Question: How do I blend these two sets of pixelData?
The maskArray specifies the pixels to use from the OverlayData. These need to be merged with the backgroundData, and inserted back into the main canvas as newBackgroundData, and as offsetX changes update as needed.
I think I have found a solution: simply create another hidden canvas, and then using drawImage back into the main canvas, preserving any transparency.

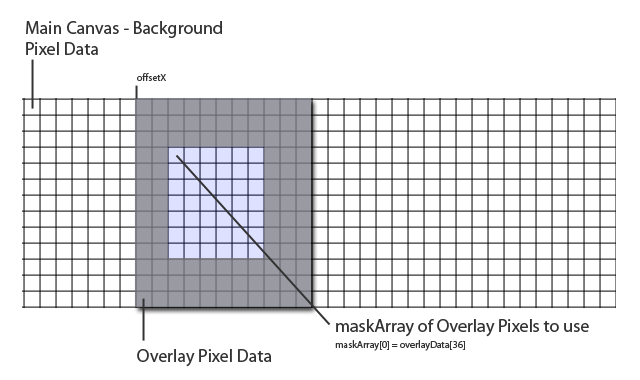
Answer: I played a bit with this a while ago. Have a look at what I did to see how I blend together different layers:
<URL>